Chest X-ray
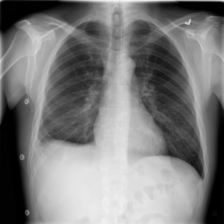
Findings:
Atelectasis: negative
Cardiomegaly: negative
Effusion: positive
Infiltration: negative
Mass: negative
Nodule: negative
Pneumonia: negative
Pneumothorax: negative
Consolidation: negative
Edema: negative
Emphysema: negative
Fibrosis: negative
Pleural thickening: negative
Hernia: negative